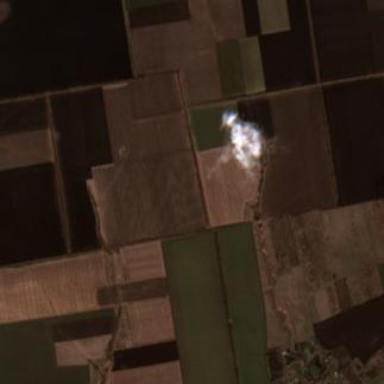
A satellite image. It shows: Picturesque farmland scene.